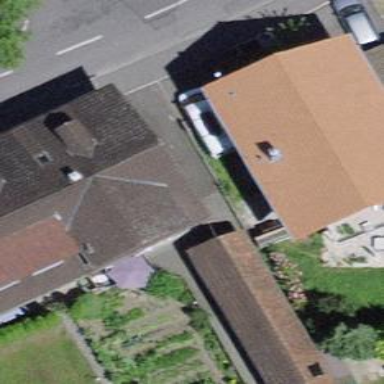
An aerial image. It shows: Rural barn.